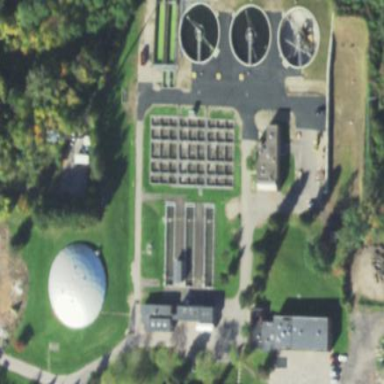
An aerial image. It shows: View of wastewater plant.